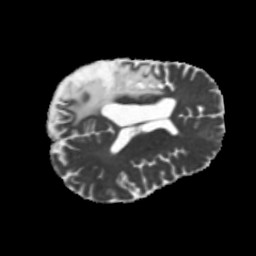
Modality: MD
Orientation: axial
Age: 43
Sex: male
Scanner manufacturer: siemens
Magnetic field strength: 3 T
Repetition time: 5.25 s
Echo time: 0.08 s